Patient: sex M, age 71
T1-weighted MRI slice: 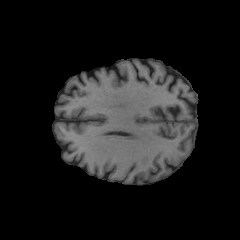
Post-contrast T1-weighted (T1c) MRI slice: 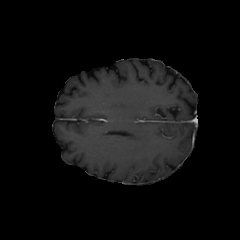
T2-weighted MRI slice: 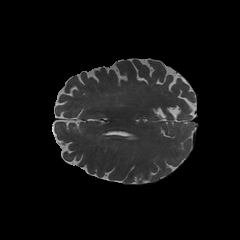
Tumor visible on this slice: no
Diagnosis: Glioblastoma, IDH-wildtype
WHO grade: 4